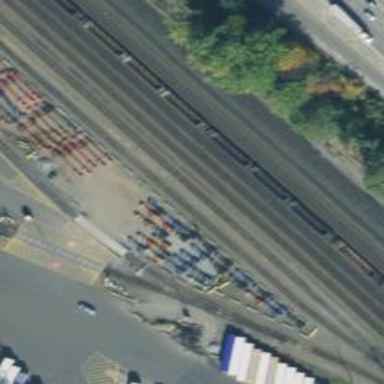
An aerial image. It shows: View of railway yard.